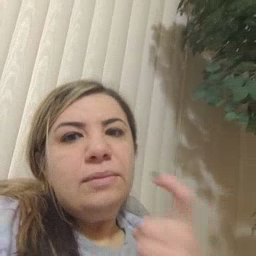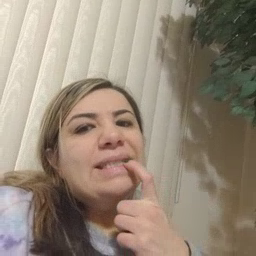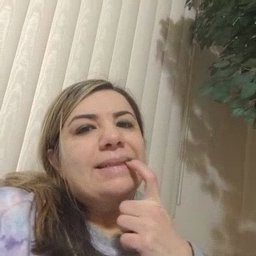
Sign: tooth